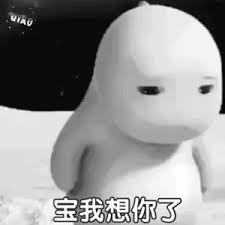
Label: nailong